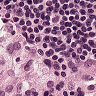
Metastatic tissue present: no